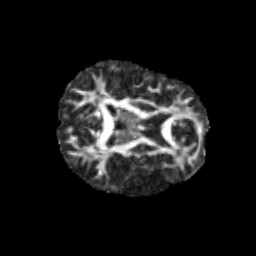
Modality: FA
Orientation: axial
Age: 12
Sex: male
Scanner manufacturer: siemens
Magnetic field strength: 3 T
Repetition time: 3.8 s
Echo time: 0.07 s